Question:
Can anyone tell me the VBA command in Access to refresh only the visible items in the dataset? This is the equivalent of clicking the refresh button shown on the ribbon. It has the benefit of keeping the scroll position and not refreshing the entire dataset. Thanks.
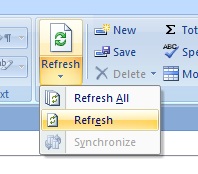
Answer: I found the answer using information from <URL>
'''
commandbars.FindControl(ID:=1020).Execute
'''